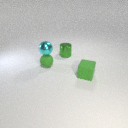
small green metal cylinder behind small green rubber cube